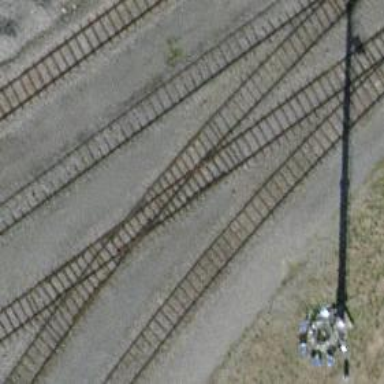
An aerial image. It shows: Railway crossing.